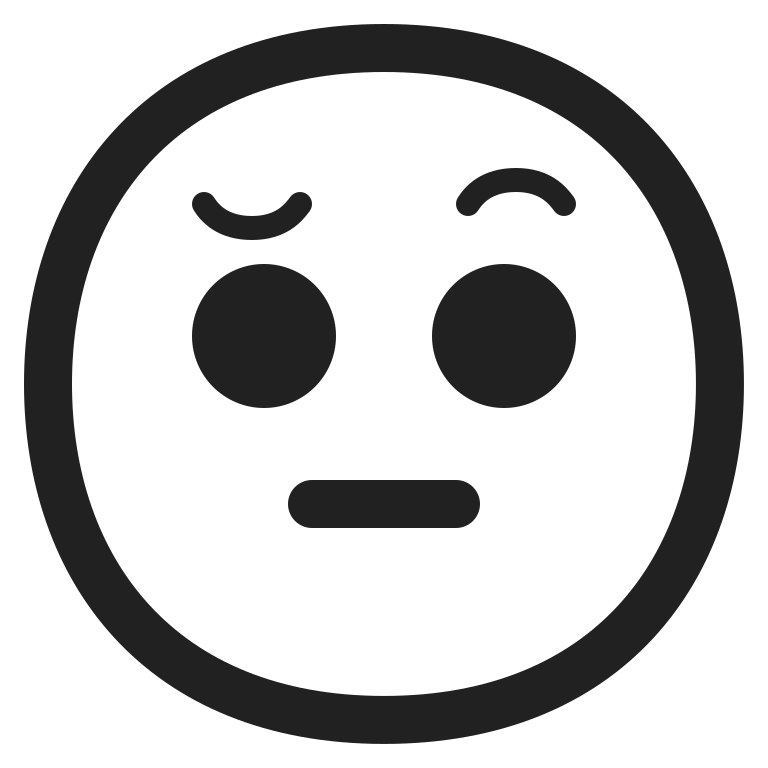
face with raised eyebrow high contrast